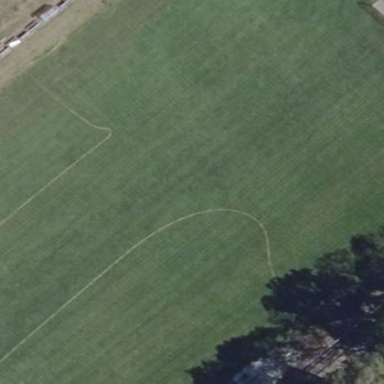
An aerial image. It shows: Soccer pitch designated for leisure and sports activities.